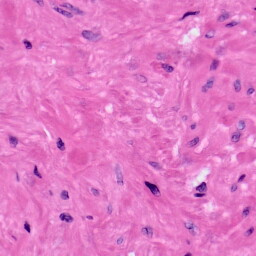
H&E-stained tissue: Prostate